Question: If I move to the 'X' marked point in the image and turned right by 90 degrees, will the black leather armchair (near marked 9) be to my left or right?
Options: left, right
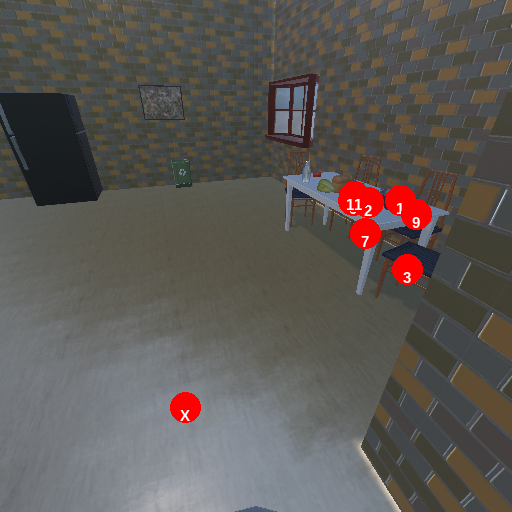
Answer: left